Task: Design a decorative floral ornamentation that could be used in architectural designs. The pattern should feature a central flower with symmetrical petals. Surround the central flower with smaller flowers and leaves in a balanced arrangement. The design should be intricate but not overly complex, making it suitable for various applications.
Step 1089:
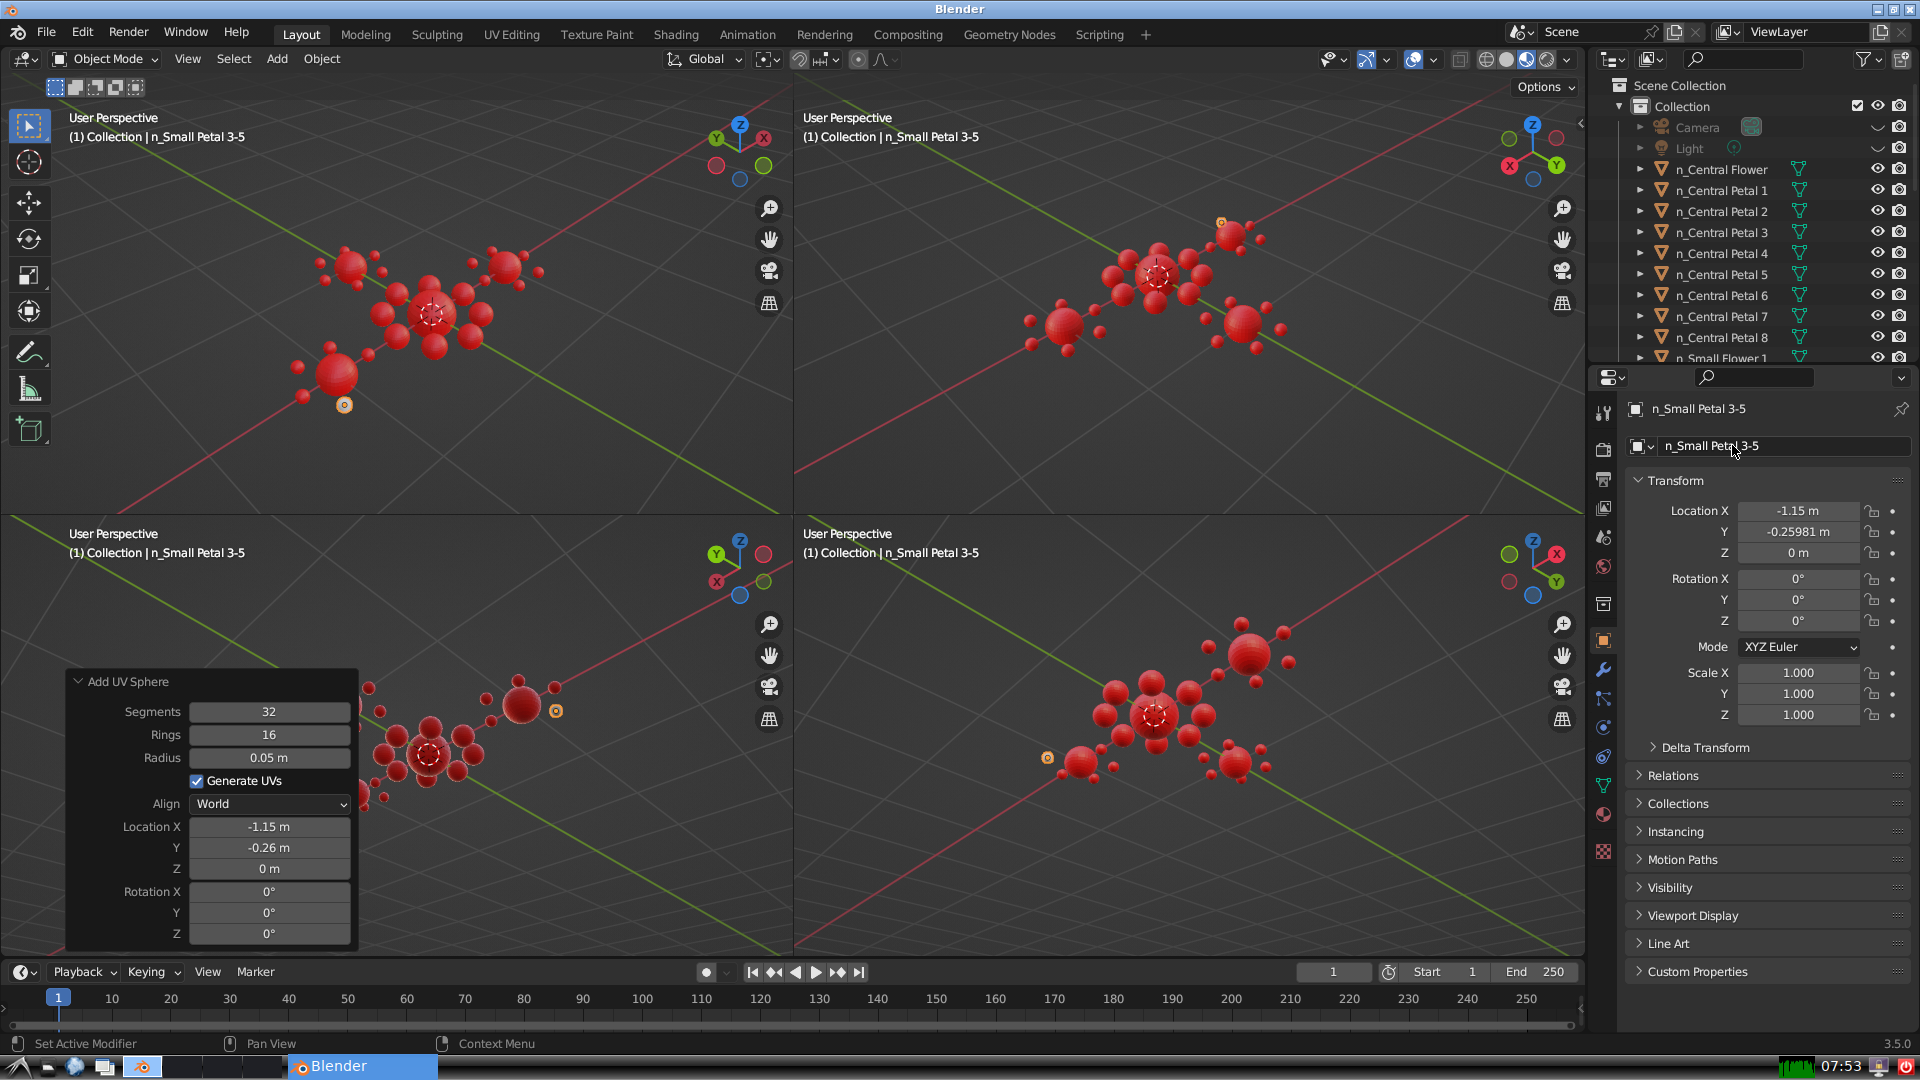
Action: {"mouse_move": [1603, 815]}